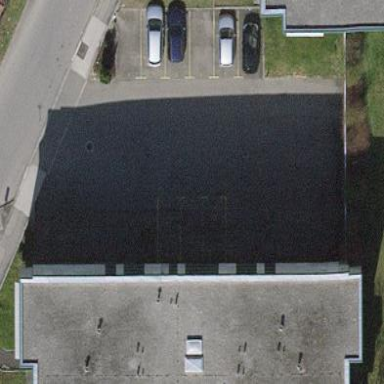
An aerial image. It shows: Parking area with surface.